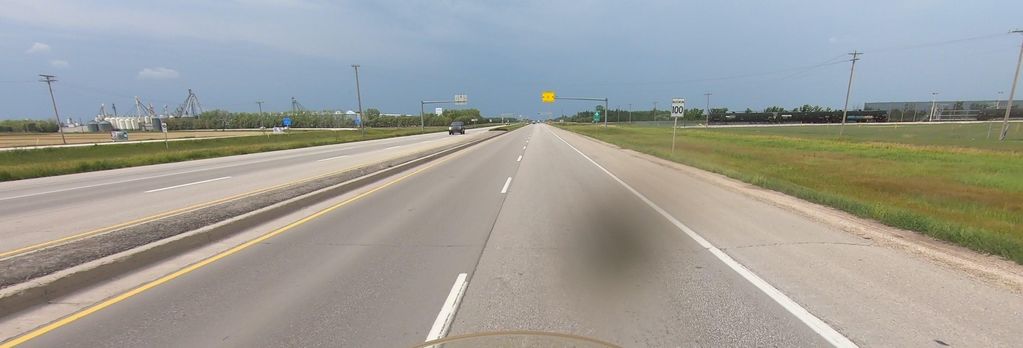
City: winnipeg